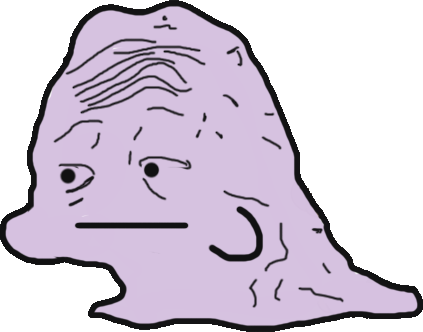
Label: 5_Yes_Honey